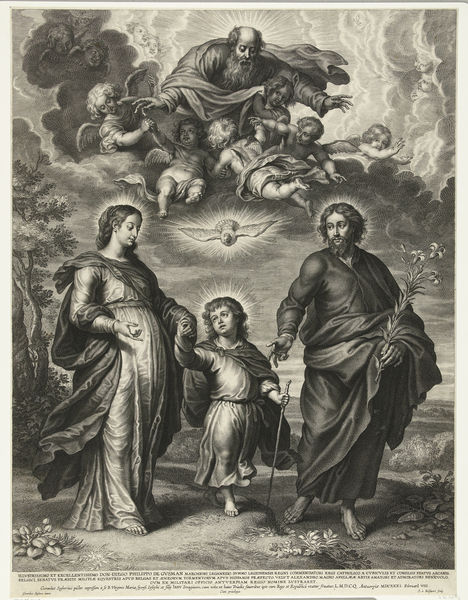
Titel: Christuskind loopt tussen Maria en Jozef met boven hen God, Heilige Geest en engelen
Künstler: Schelte Adamsz. Bolswert
Standort: Amsterdam
Institution: Rijksmuseum
Schlagwörter: people, religious, robes, sword, white, black, dark, dress, figures, hair, old, painting, portrait, robe, three, woman, flowers, print, plant, hand, flower, angel, angels, classical, cloud, clouds, heaven, man, sky, tree, hill, landscape, nature, sun, trees, boy, child, feet, light, night, path, drawing, paper, black and white, look, bird, etching, graphic, walking, flight, saint, wings, storm, children, cherub, cupid, putti, outside, madonna, family, historical, history, jesus, shine, engraving, heavens, religion, angles, dove, finger, god, christ, baby, stamp, stylized, christian, maria, joseph, mary, carving, christianity, saints, bible, father, stick, hold, biblical, pray, glance, staff, angle, trinity, parents, text, beams, lily, babies, halo, holy, catholic, david, egypt, holy family, virgin mary, b&w, glow, pregnant, caption, miracle, lilies, holy spirit, dlouds, rise, glowing, marry, jesu, holding hand, flight to egypt, brid, pigeon, joeph, glods, lilium, liliy, two adults and a child overlooked by heaven